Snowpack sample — Loveland Pass, Silver Plume, Colorado, USA (1/12/25, 11:40 AM MST)
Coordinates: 39.66, -105.88
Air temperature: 7 °F
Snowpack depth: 140 cm
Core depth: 10 cm
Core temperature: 41 °F
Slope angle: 11°, slope face: 30°
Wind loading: high
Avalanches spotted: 2
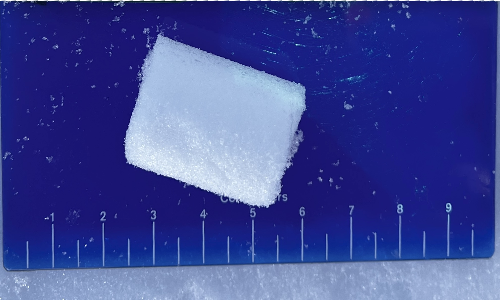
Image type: core
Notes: Pilot using slightly modified coring method that took too large segment for snow profile picturing, advised not to use in higher level models. Two avalanche on south face nearby, partially cloudy with light snow in the last 24 hours. Lots of wind loading on eastern features.